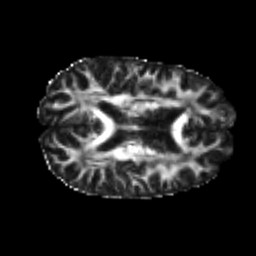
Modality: FA
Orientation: axial
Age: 21
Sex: male
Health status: healthy
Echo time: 0.074 s